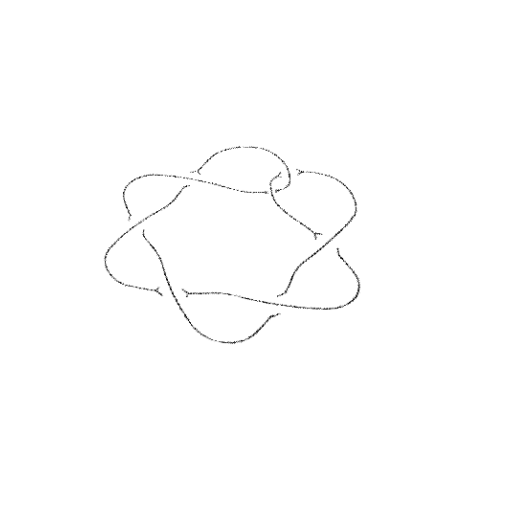
Crossing number: 7